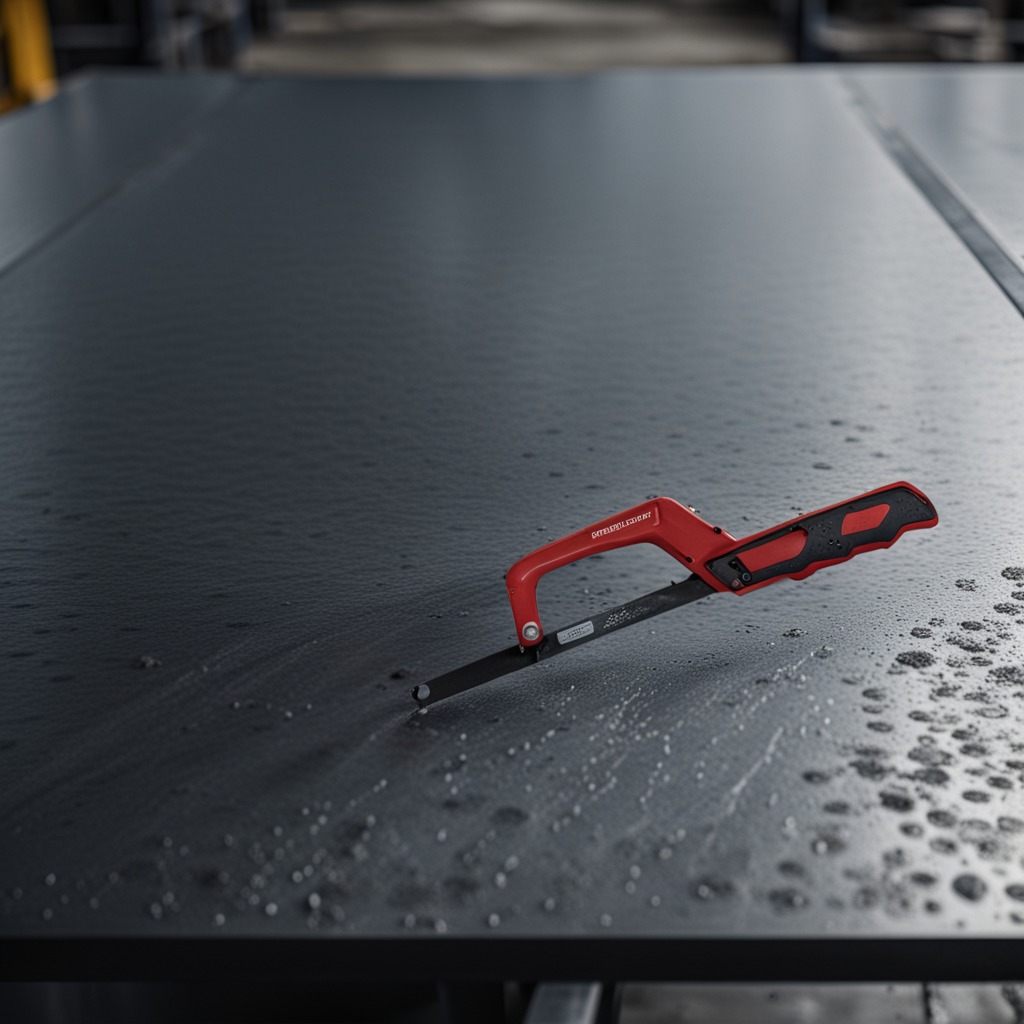
A handheld metal saw lies on a cold steel table in a mining workshop gritty textures